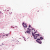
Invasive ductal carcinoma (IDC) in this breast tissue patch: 0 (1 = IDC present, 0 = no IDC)